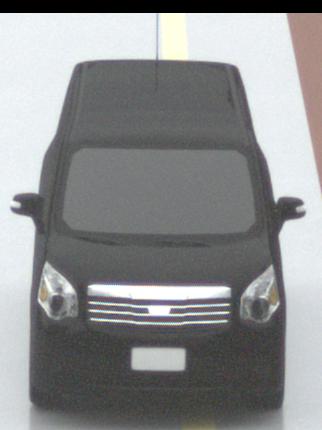
Make: Toyota
Model: Noah
Detailed model: Voxy R70G
Model produced from: 2007
Model produced until: 2013
Doors: 5
Color: black
Road condition: wet road
Daytime: morning or afternoon
Contrast: low contrast